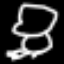
Label: frog